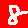
Digit: 8